Field crop: maize
Growth stage: 2
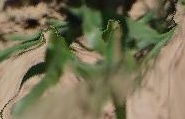
Species: maize